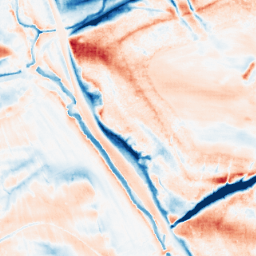
Category: classical
Decomposition family: gaussian_anisotropic
Decomposition parameters: sigma_x: 2
sigma_y: 10
Upsampling method: sinc_blackman
Upsampling parameters: scale: 2
kernel_size: 4
Upsampling scale: 2